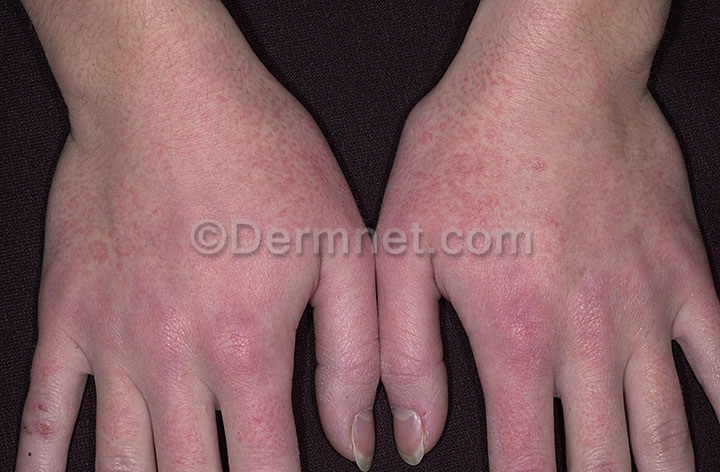
Disease: Eczema Photos